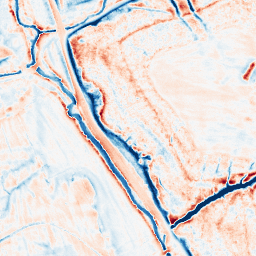
Category: edge_preserving
Decomposition family: anisotropic_diffusion
Decomposition parameters: iterations: 50
kappa: 50
gamma: 0.15
Upsampling method: quadratic
Upsampling parameters: scale: 8
Upsampling scale: 8